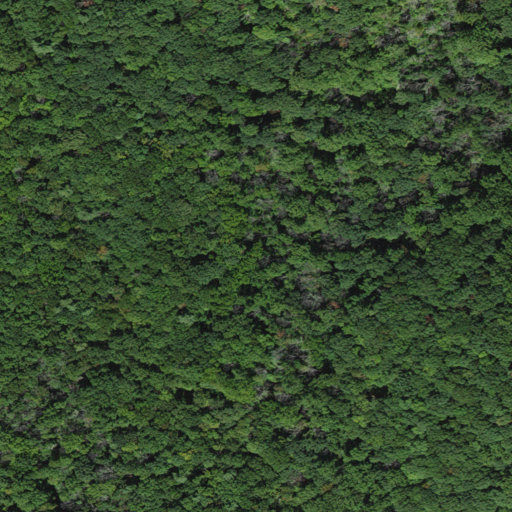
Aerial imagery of valley in Virginia named Little Devils Stairs containing deciduous forest and mixed forest